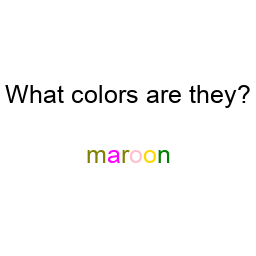
Color: olive, magenta, olive, pink, gold, green
Color name shown: maroon
Background color: white
Question text color: black